Question: When I try using a method to return a private variable, it seems the value changes from since the object was constructed. Here is my code and output.
main.cpp
'''
#include <iostream>
#include "coordinate.h"
using namespace std;
int main()
{
Coordinate c(1, 1);
cout << c.getX() << endl;
}
'''
coordinate.cpp
'''
#include "coordinate.h"
#include <iostream>
using namespace std;
Coordinate::Coordinate(int x, int y)
{
x = x;
y = y;
cout << x << endl;
}
'''
coordinate.h
'''
#ifndef COORDINATE_H
#define COORDINATE_H
class Coordinate
{
private:
int x;
int y;
public:
Coordinate(int x, int y);
int getX() { return x; }
int getY() { return y; }
};
#endif
'''

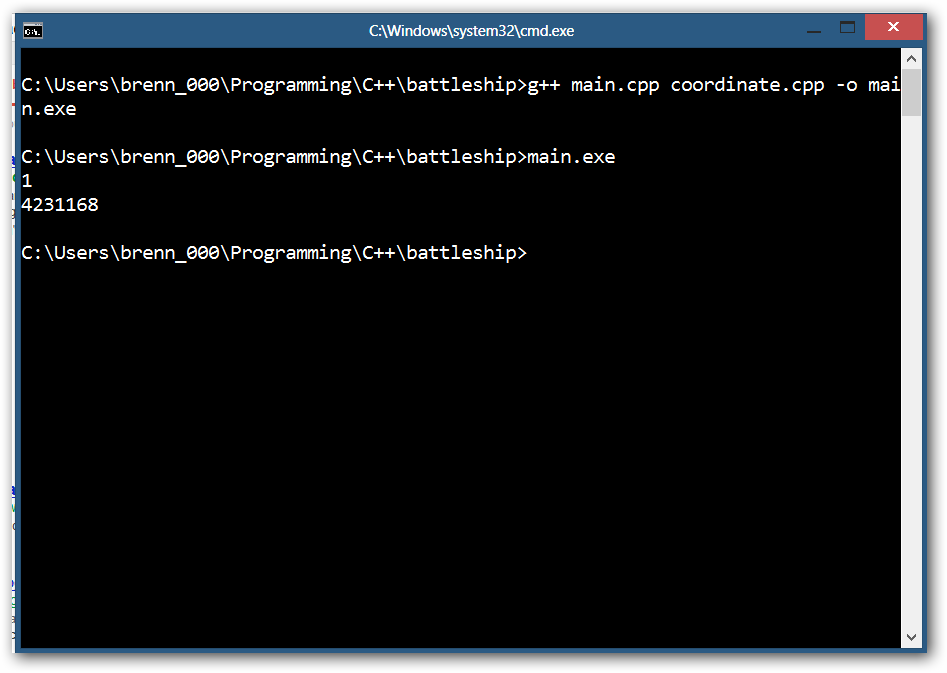
Answer: Your constructor is assigning to its arguments instead of the object's private fields. Use an initialization list, or explicitly qualify the assignment targets with 'this', or pick different argument names:
'''
Coordinate::Coordinate(int x, int y) : x(x), y(y) {
cout << x << endl;
}
'''
or
'''
Coordinate::Coordinate(int x, int y) {
this->x = x;
this->y = y;
cout << x << endl;
}
'''
or
'''
Coordinate::Coordinate(int xVal, int yVal) {
x = xVal;
y = yVal;
cout << x << endl;
}
'''